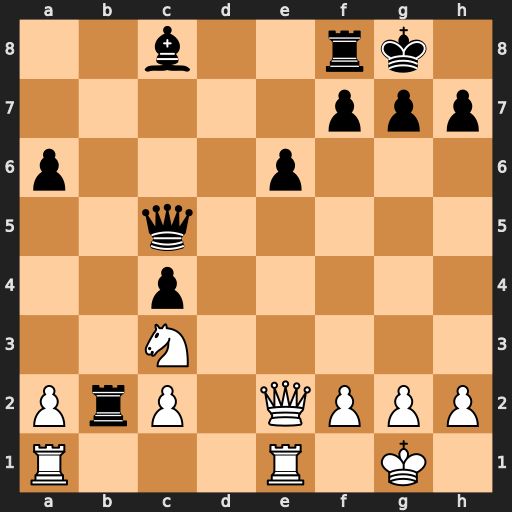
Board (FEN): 2b2rk1/5ppp/p3p3/2q5/2p5/2N5/PrP1QPPP/R3R1K1
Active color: w
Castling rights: -
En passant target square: -
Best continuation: Na4 Qb4 Nxb2